Aerial crown-view tile of a tropical tree (Barro Colorado Island, Panama), acquired 20250512:
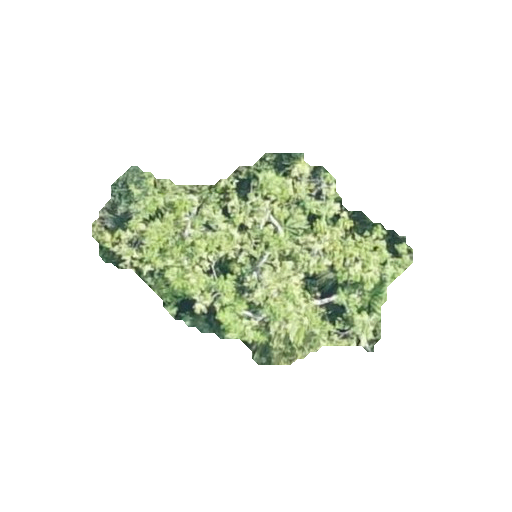
Species: Protium stevensonii
GBIF accepted scientific name: Tetragastris panamensis
Crown area: 62.979 m²